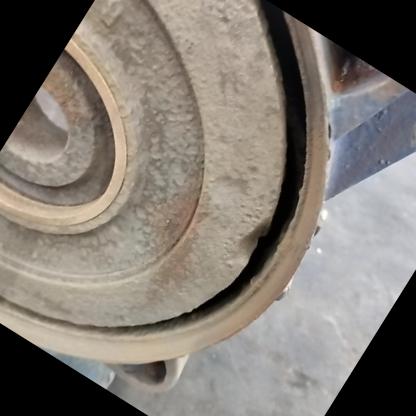
Klasa: inne